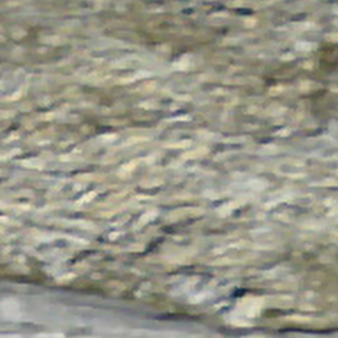
Label: other